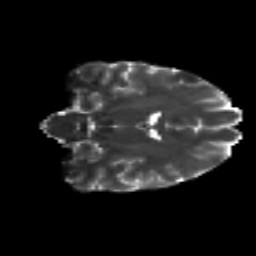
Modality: T2w
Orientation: coronal
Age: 33
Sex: female
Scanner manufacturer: siemens
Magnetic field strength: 3 T
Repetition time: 8.8 s
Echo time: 0.085 s